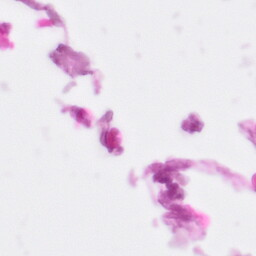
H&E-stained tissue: Pancreatic